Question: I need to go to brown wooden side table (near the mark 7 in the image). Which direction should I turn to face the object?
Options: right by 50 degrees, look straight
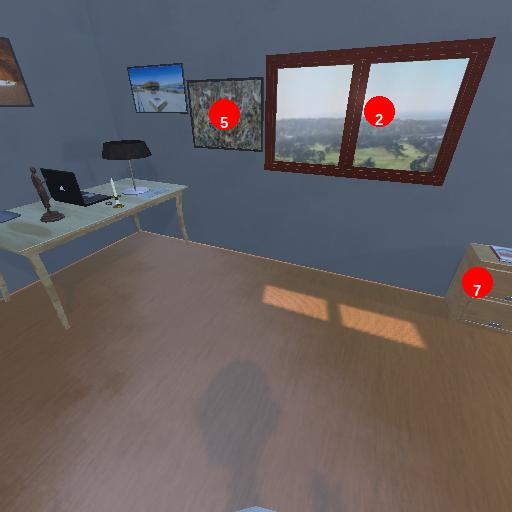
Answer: right by 50 degrees